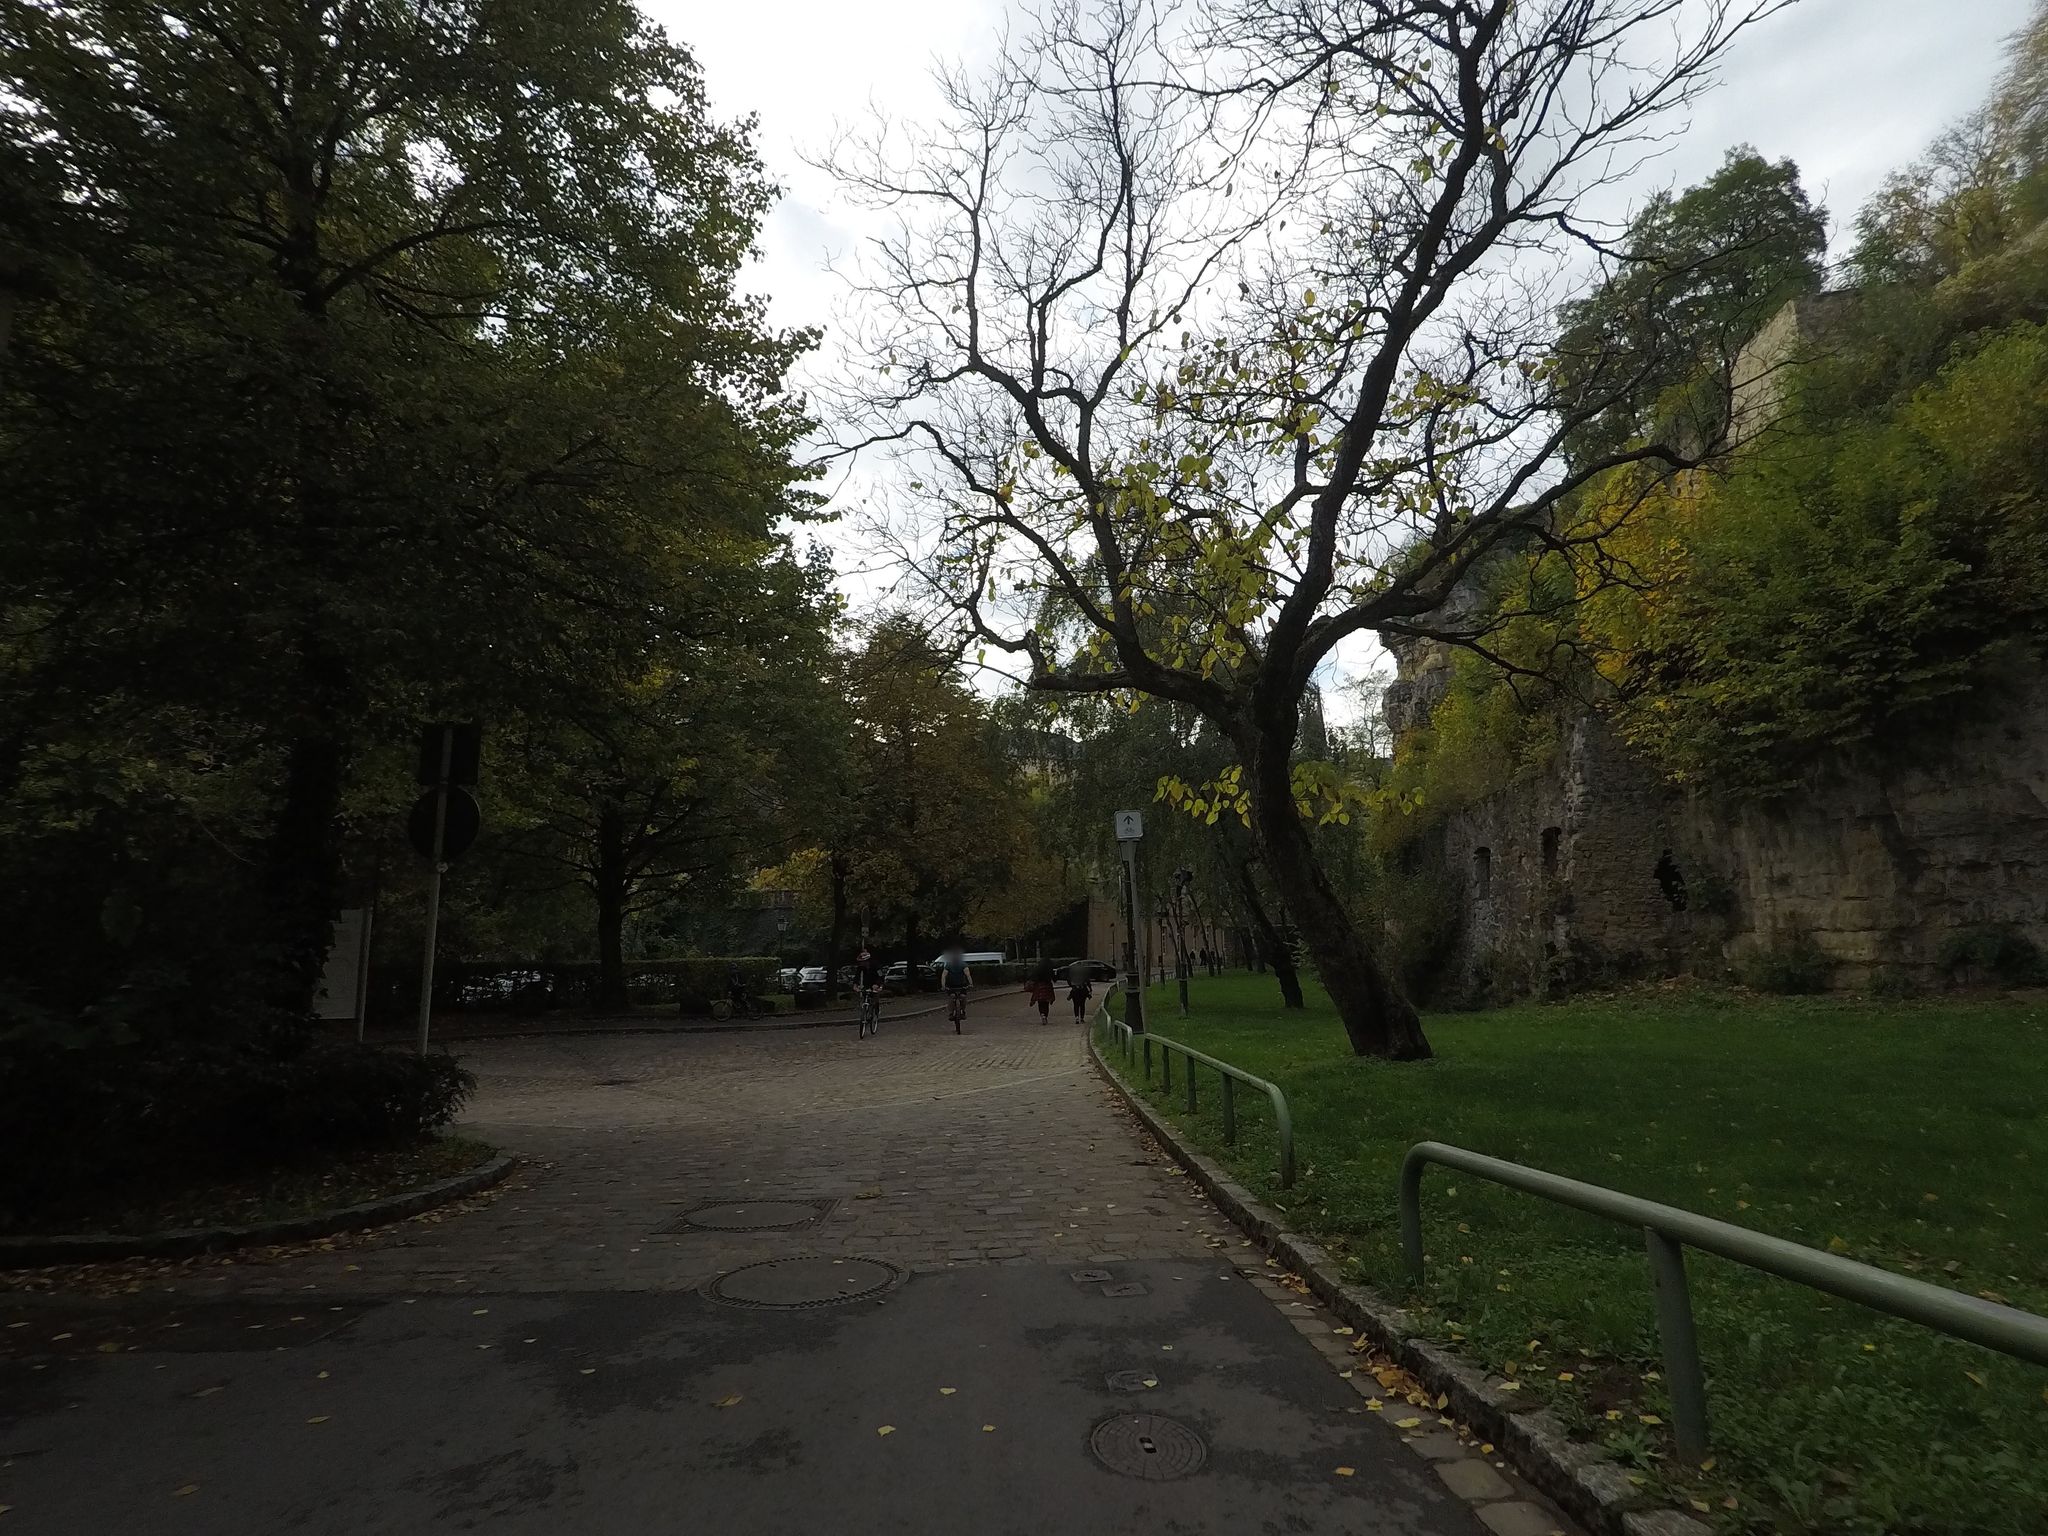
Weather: cloudy
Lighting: day
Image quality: good
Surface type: walking surface
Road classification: path, living_street
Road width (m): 2
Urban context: urban centre
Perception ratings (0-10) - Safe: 7.88, Lively: 6.59, Beautiful: 6.82, Boring: 4.07, Depressing: 5.88, Wealthy: 6.75